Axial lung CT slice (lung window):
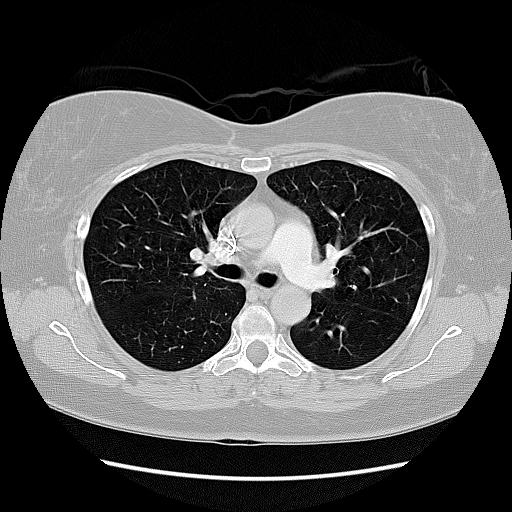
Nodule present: no